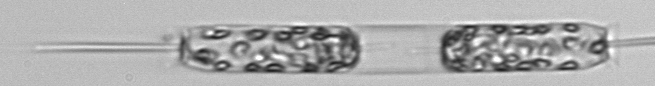
Label: Ditylum_brightwellii